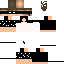
A male human skin with medium skin, wearing brown long hair dressed in a blue hoodie and black pants, featuring a closed mouth.